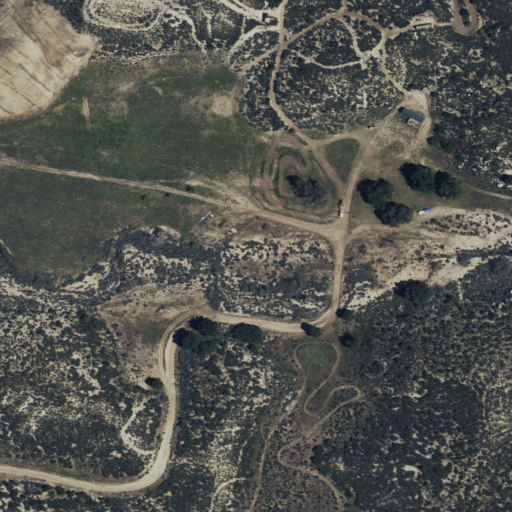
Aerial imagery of valley in California named Simmons Canyon containing shrub, grassland, and open development